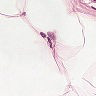
Metastatic tissue present: no